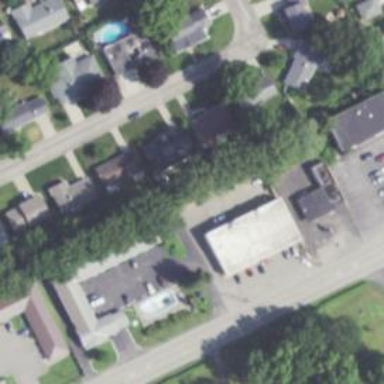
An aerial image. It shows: Healthcare clinic is depicted in the image.